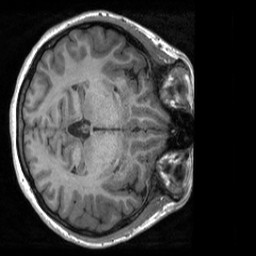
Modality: T1w
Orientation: axial
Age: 20
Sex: female
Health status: healthy
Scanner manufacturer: siemens
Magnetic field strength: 3 T
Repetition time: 2 s
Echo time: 0.00232 s